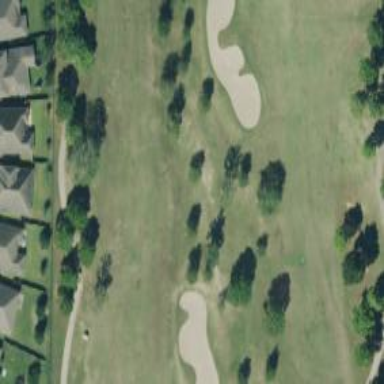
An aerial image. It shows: View of golf hole.